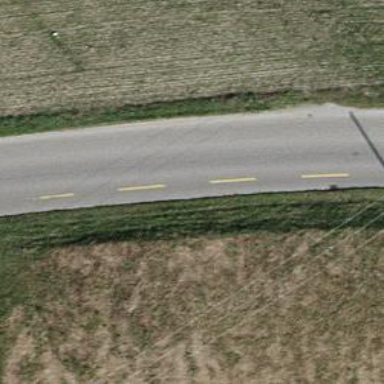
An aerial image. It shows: Unclassified road with asphalt surface. There is lane for cyclists on the left.